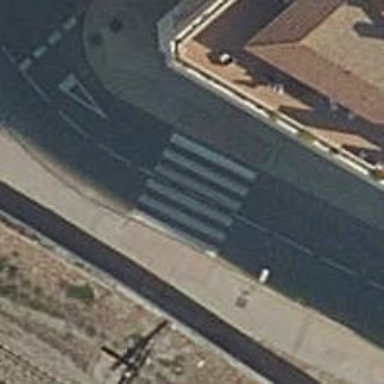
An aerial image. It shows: Uncontrolled zebra crossing on the road.